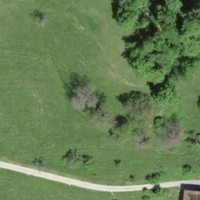
EUNIS habitat code: 44
Species observed at this site:
Lonicera acuminata